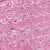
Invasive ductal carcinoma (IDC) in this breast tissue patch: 0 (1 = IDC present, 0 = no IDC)